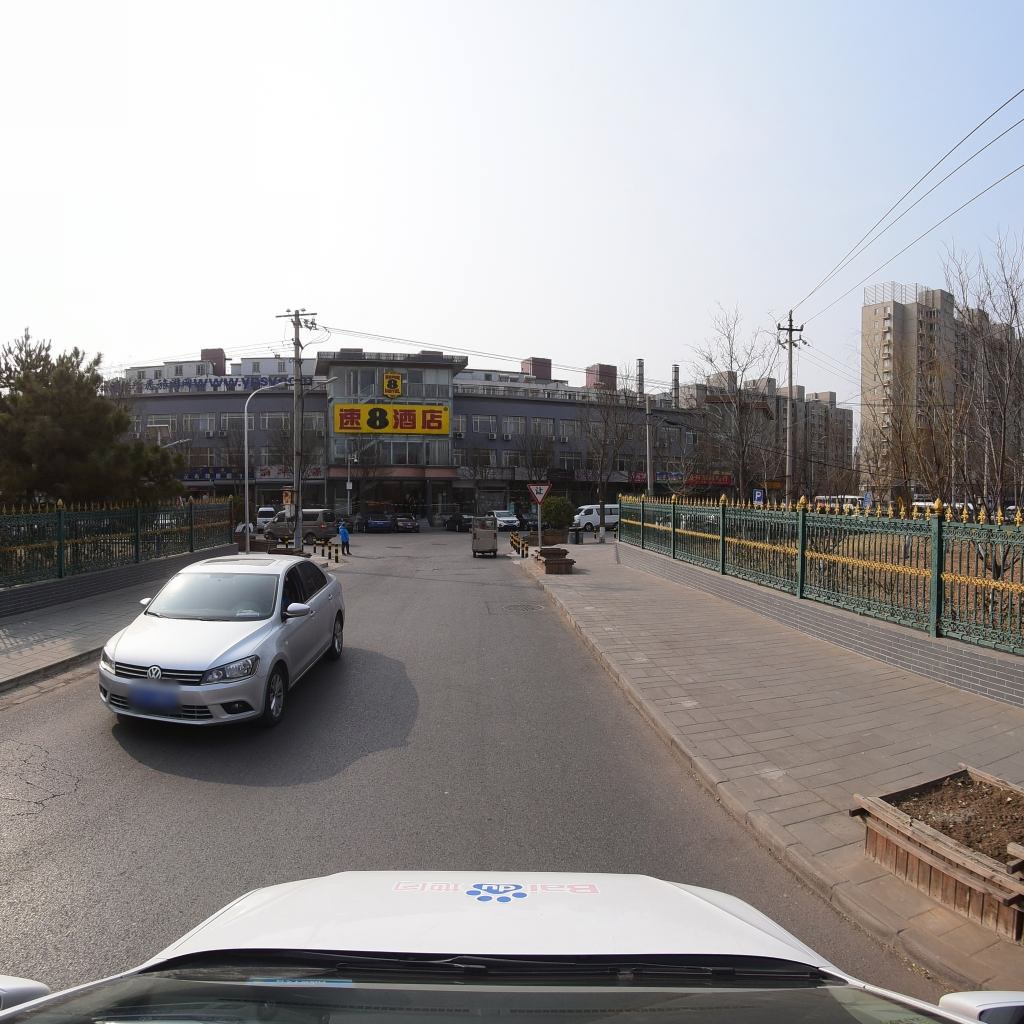
Region: Fengtai
Road damage annotations: manhole cover, alligator crack